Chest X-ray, AP view. Patient: 52 years old, sex M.
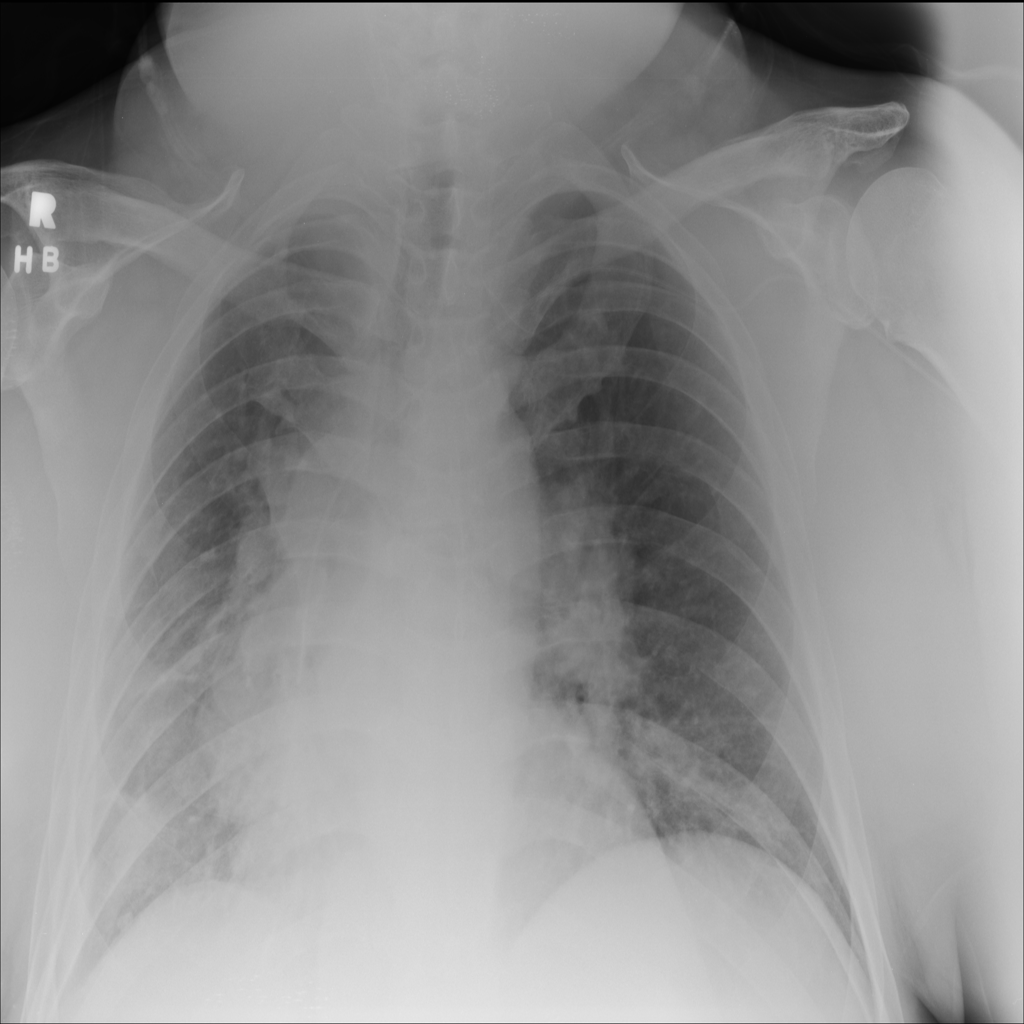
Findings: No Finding